Interaction volume radius: 5 \u00c5
Interaction volume height: 10 \u00c5
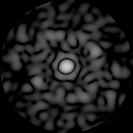
Disorder parameter: 0.7653